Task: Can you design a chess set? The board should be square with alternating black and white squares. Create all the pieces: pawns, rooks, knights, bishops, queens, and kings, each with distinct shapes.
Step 1646:
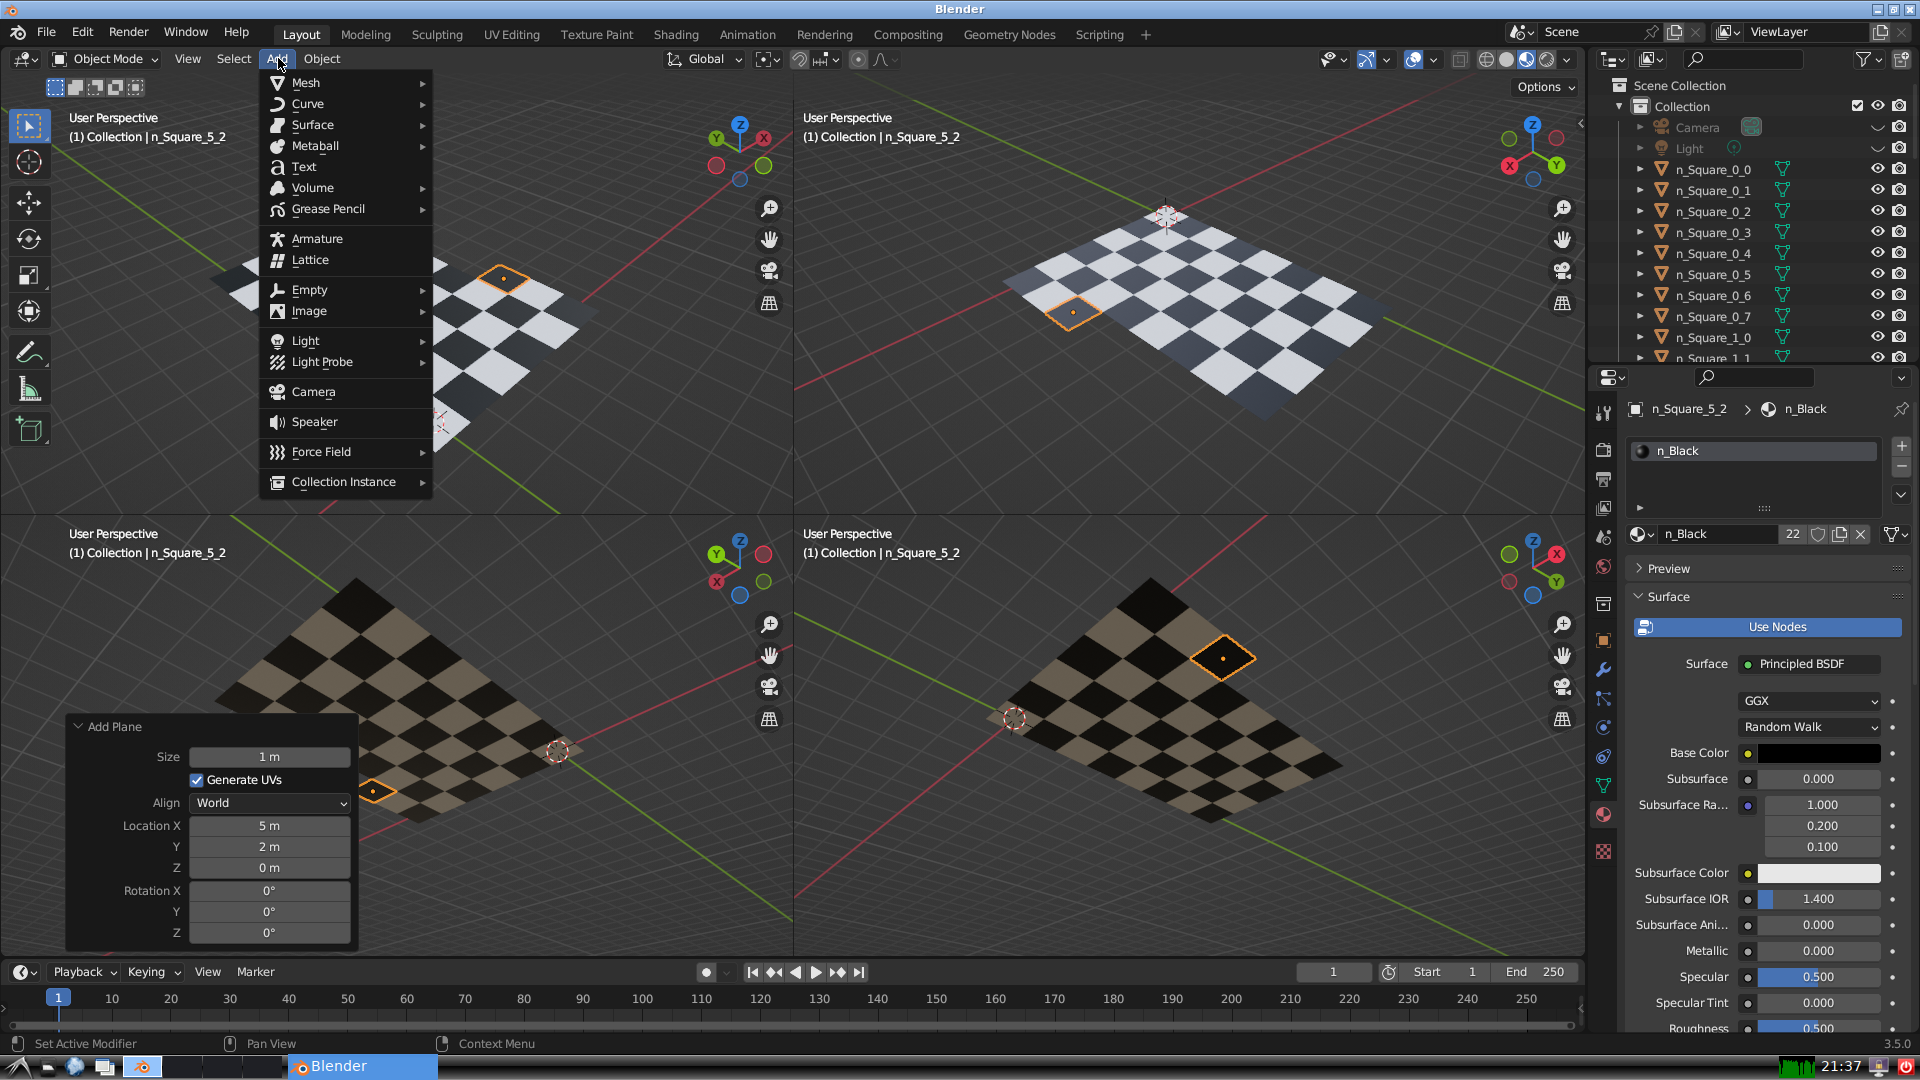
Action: {"mouse_move": [304, 82]}